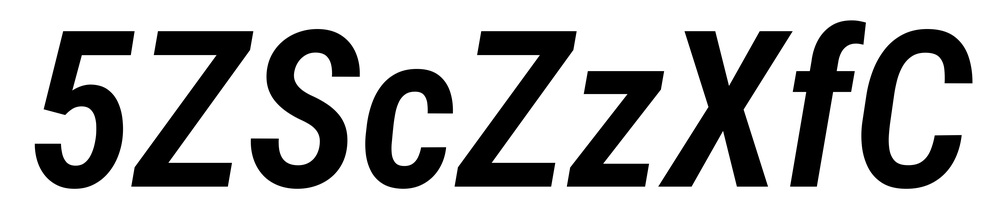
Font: Roboto-Italic_Condensed_SemiBold_Italic